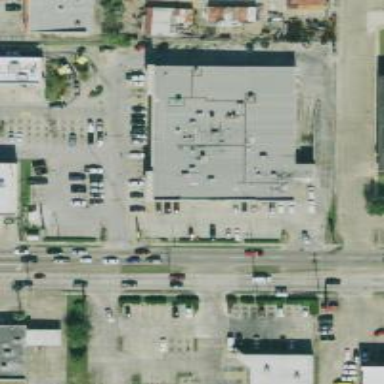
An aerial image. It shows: Parking space.